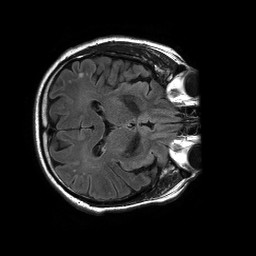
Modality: FLAIR
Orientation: axial
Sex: male
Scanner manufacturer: philips
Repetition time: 11 s
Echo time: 0.125 s